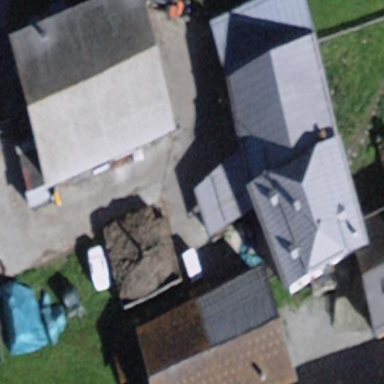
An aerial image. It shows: Barn with gabled roof oriented along its length.